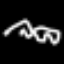
Label: squiggle